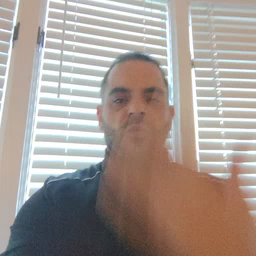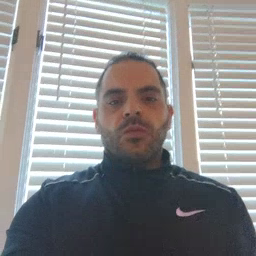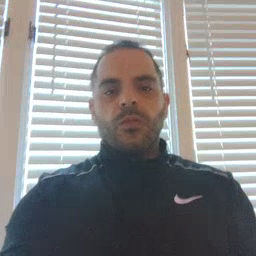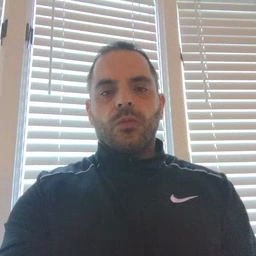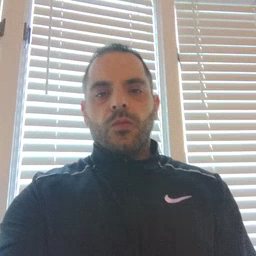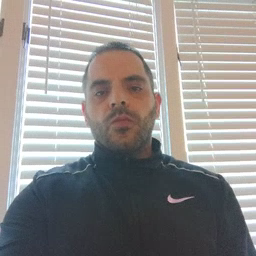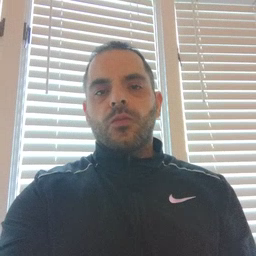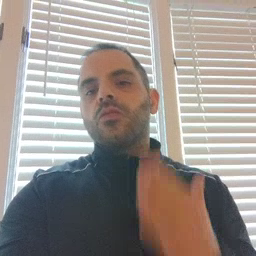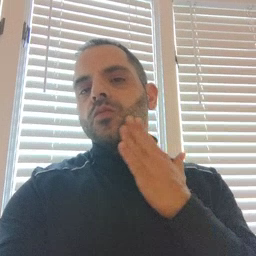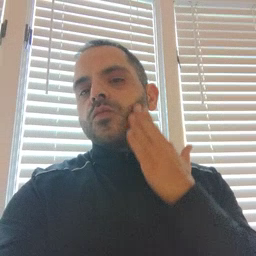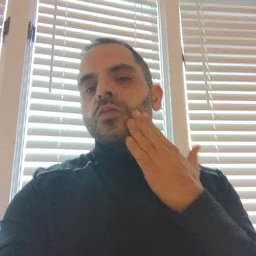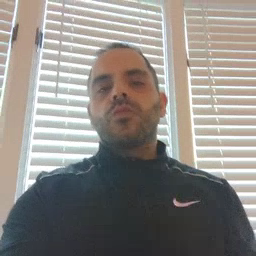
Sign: cheek